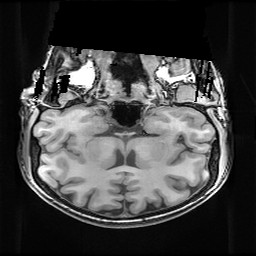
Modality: T1w
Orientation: sagittal
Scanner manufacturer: ge
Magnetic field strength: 3 T
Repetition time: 0.009184 s
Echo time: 0.00368 s